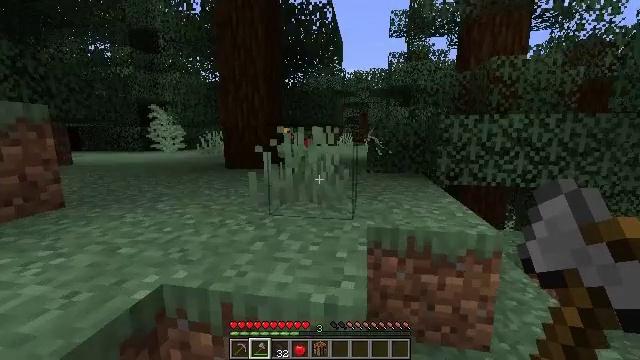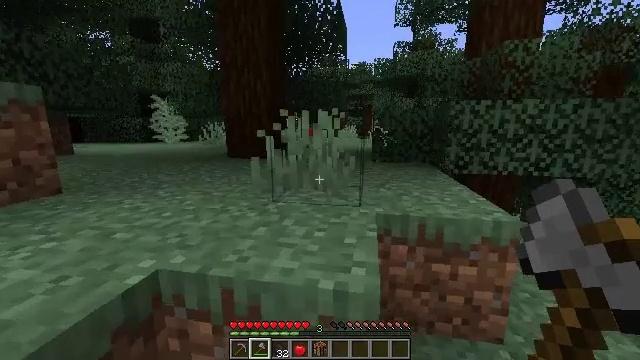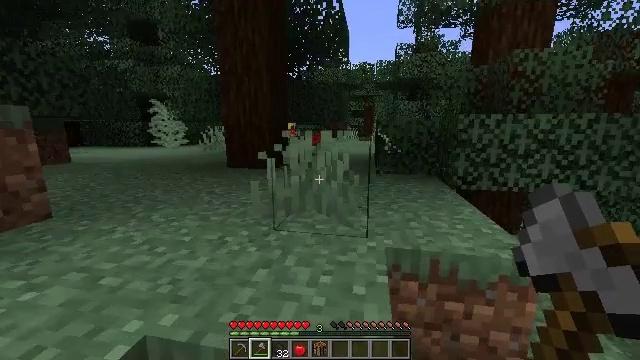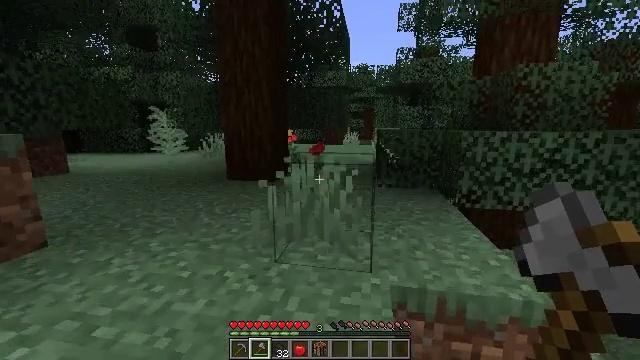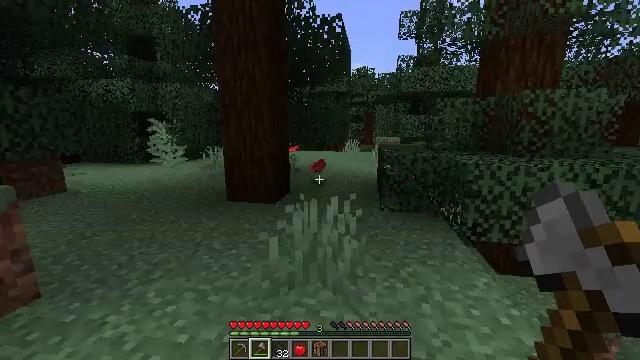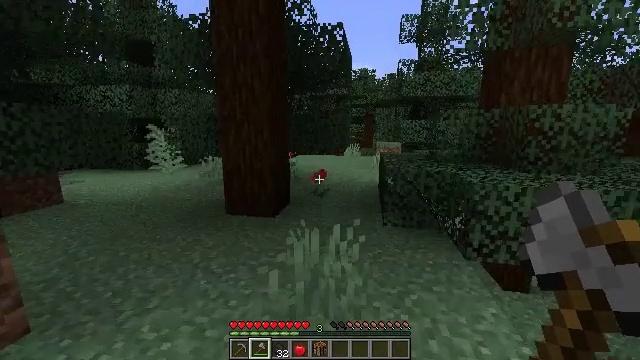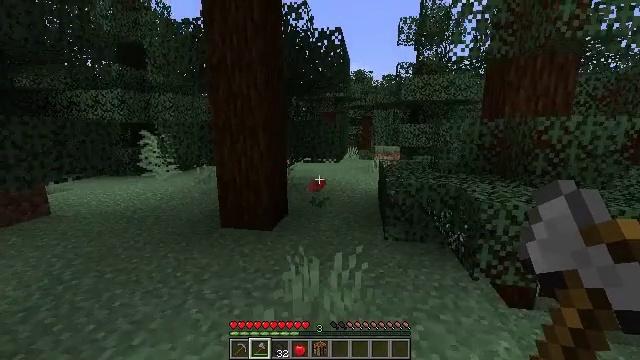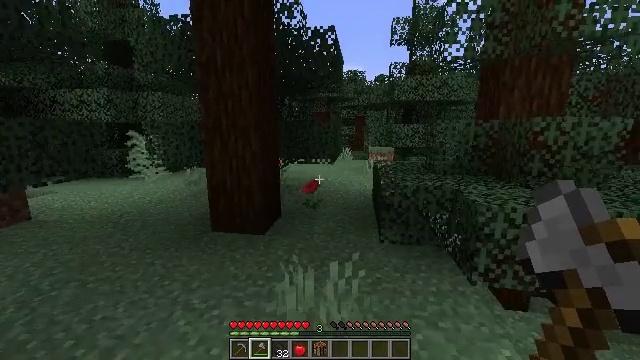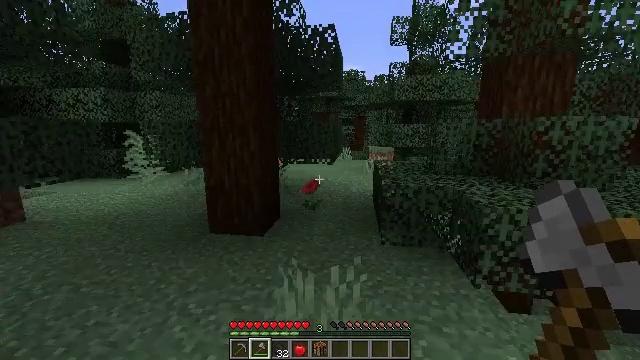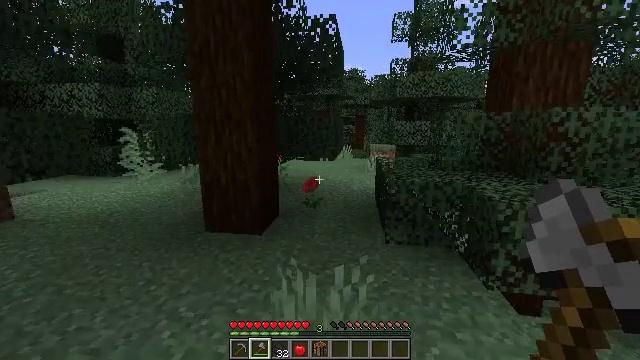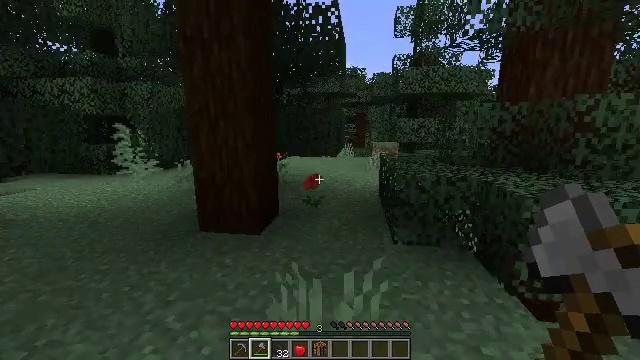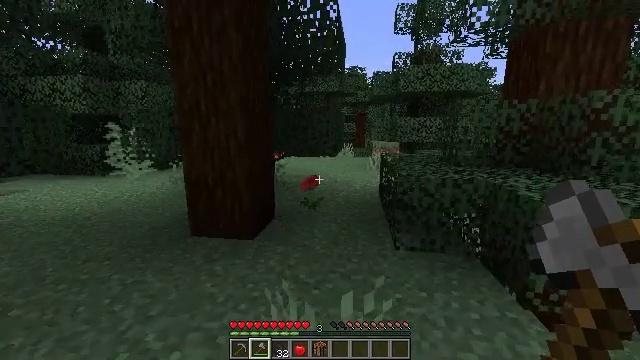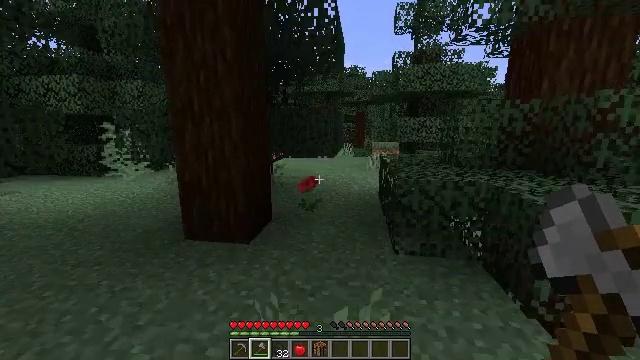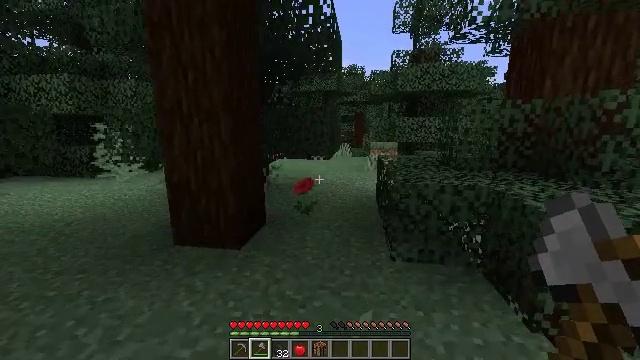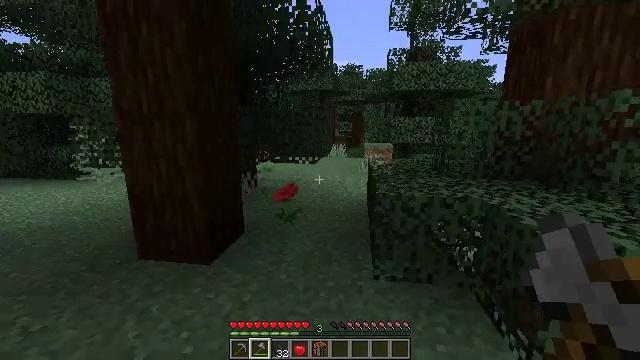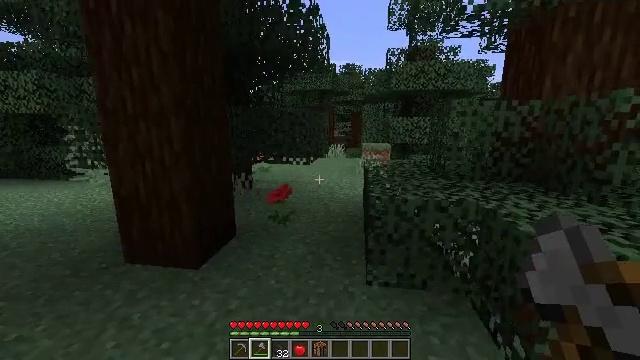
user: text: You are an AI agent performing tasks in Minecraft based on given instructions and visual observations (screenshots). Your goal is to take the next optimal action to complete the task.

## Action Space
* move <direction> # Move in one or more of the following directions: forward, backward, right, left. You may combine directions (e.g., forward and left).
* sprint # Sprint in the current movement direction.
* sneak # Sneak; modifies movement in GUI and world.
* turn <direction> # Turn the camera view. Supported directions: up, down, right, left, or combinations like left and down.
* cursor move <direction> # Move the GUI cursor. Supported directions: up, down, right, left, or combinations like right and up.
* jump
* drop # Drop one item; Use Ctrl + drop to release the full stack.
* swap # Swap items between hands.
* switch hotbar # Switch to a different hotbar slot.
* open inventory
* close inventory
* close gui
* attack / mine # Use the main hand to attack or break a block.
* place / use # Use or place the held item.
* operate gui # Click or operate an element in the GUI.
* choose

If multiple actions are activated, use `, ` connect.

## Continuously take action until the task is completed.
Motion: motion action
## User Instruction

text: Hunt a salmon.
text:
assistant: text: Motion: move forward, turn down
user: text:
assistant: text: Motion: move forward, jump
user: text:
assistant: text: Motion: move forward, jump
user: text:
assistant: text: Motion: move forward, jump
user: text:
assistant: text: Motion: move forward, jump
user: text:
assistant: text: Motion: move forward, jump
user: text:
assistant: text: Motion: move forward, turn right, jump
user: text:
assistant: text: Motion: move forward
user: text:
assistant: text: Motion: move forward
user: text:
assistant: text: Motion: move forward
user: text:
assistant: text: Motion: move forward and move right
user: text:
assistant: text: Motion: move forward and move right
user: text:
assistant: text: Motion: move forward and move right
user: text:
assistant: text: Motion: move forward and move right
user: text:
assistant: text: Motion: move forward and move right
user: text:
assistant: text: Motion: move forward
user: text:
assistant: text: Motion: move forward
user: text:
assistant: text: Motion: move forward, turn right and up
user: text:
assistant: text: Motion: move forward, turn right
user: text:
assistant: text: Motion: move forward, turn right
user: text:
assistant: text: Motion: move forward, turn right
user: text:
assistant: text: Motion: move forward, jump
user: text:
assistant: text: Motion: move forward, jump
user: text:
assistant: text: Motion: move forward, turn left and down, jump
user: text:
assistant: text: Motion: move forward, turn left and down, jump
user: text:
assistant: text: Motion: move forward, jump
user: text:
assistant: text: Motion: move forward
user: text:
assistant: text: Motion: move forward
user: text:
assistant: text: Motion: move forward
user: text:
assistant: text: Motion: move forward